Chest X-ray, PA view. Patient: 54 years old, sex M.
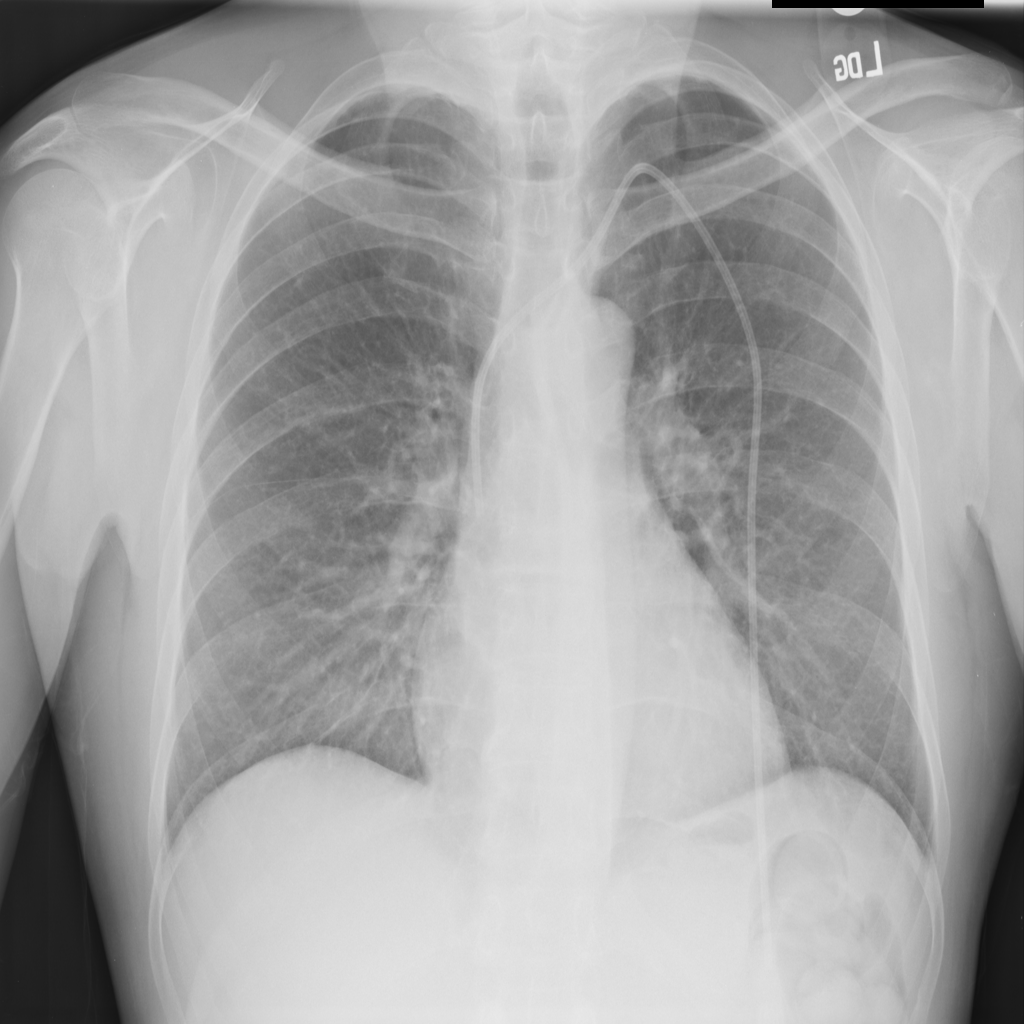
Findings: No Finding